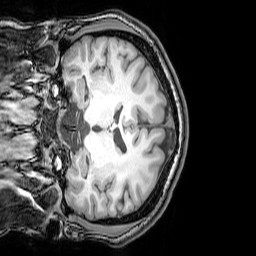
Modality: T1w
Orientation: coronal
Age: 25
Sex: male
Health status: healthy
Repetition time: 0.081 s
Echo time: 0.037 s